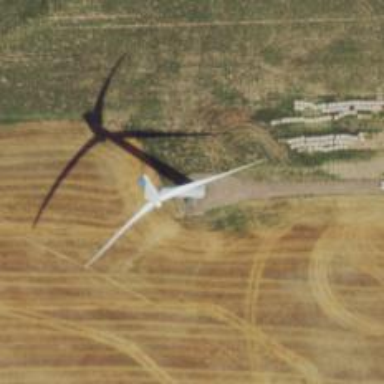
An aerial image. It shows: Wind turbine generator that utilizes wind as its source for generating electricity. It is of the horizontal axis type.